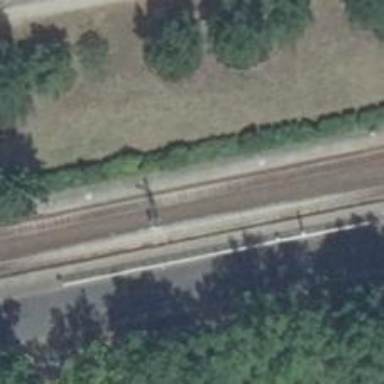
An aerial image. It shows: Tram stop position for public transport.